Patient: sex F, age 58
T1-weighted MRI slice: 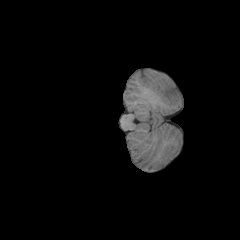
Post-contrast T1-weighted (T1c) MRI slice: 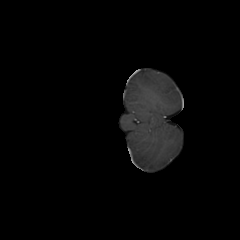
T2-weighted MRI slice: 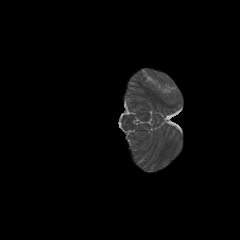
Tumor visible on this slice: no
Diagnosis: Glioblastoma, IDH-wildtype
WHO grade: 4